Question: Rendering the same html in IE and Firefox gives me a different result because in IE, the hidden checkbox is not ignored, from a layout perspective. This image shows that there is a space where the hidden checkbox is in IE, but no space where the hidden checkbox is in Firefox:

'''
<html><head>
<style type="text/css">
<!--
#checkboxhide { position: relative; visibility: hidden; font-size: 8.5pt; font-weight: font-family: verdana;}
//-->
</style>
</head><body>
<table><tr>
<td>|</td>
<td><span id="checkboxhide"><input type="checkbox" hidden="" name="blah"></span>|Greetings Earthings</td>
</tr></table>
</body></html>
'''
How can I get the two (or more) browsers to show the same thing?
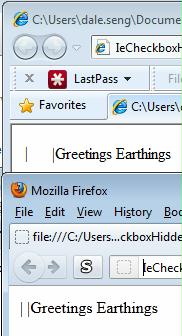
Answer: The CSS <URL> property, when set to 'hidden', can hide the contents of an element, but not the space it occupies.
The <URL> property, when set to 'none', hides both the element's contents and the space it occupies.
Use 'display: none' rather than 'visibility: hidden':
'''
#checkboxhide { position: relative; display: none; font-size: 8.5pt; font-weight: font-family: verdana;}
'''